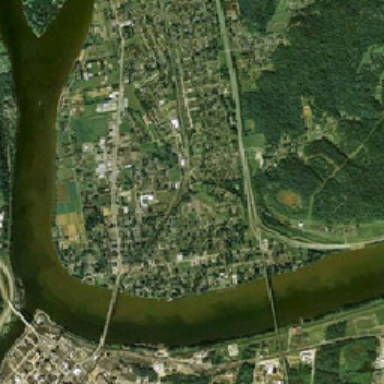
There are forests and cities on both sides of the winding river .